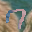
Label: 7